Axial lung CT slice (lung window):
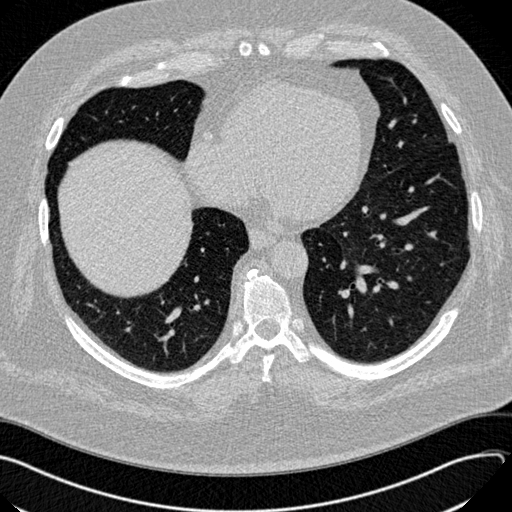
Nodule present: no